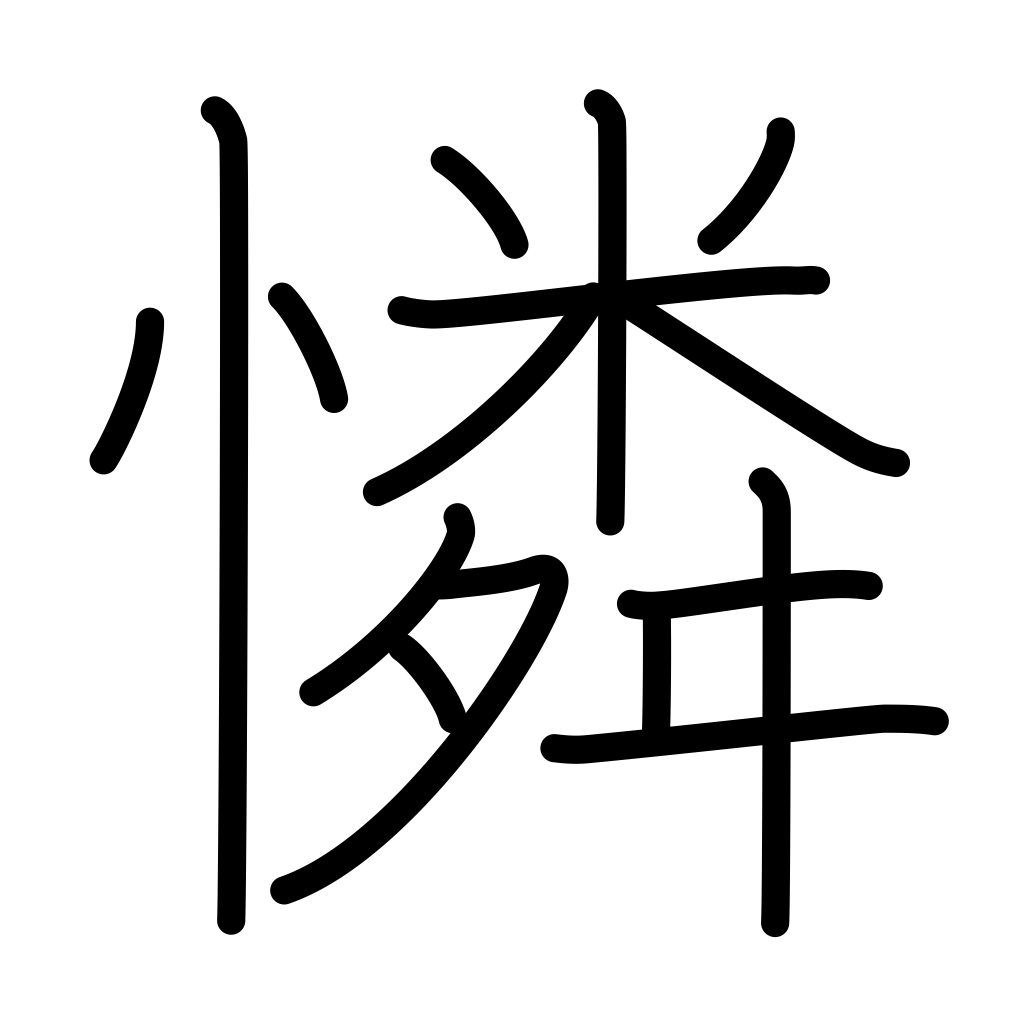
Meaning: pity, have mercy, sympathise, compassion